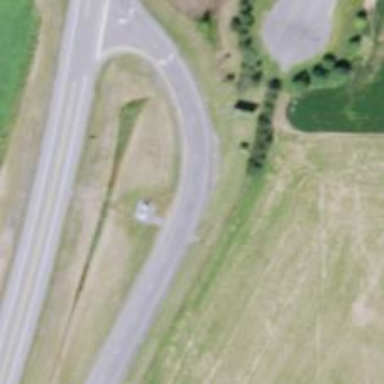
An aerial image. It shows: Escape road.